高一 · 立体几何学
何体的三视图 (单位: $\mathrm{cm}$ ) 如图所示, 则该几何体的体积为 $\mathrm{cm}^{3}$.

正视图

俯视图
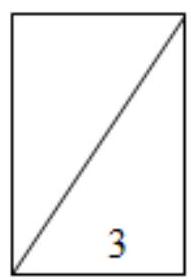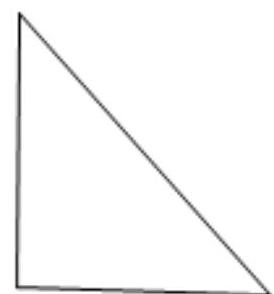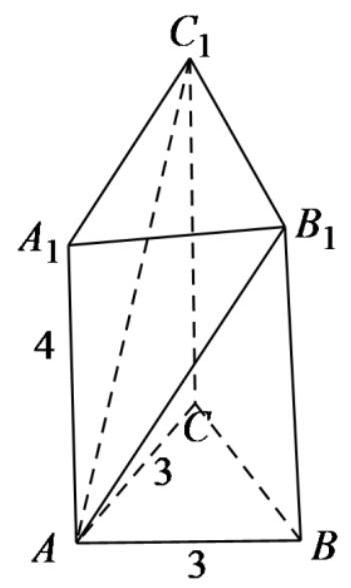
解析: 【分析】

利用数形结合, 根据三视图判断可得该几何体为一个三棱柱截去一个同底面的三棱雉, 然后根据体积公式, 可得结果.

【详解】

如图

根据三视图可知,

该几何体的直观图为三棱柱 $A B C-A_{1} B_{1} C_{1}$

截去一个三棱雉 $A-A_{1} B_{1} C_{1}$, 即四棱雉 $A-B C C_{1} B_{1}$

所以 $V_{A-B C C_{1} B_{1}}=V_{A B C-A_{1} B_{1}}-V_{A-A_{1} B_{1} G_{1}}$

所以 $V_{A-B C C_{1} B_{1}}=\frac{1}{2} \times 3 \times 3 \times 4-\frac{1}{3} \times \frac{1}{2} \times 3 \times 3 \times 4=12$

故答案为: 12

【点睛】

本题考查三视图的还原以及几何体的体积, 难点在于三视图的直观图的还原, 熟悉常见的几何体的三视图, 比如: 三棱雉, 三棱柱等, 属基础题.